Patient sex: M
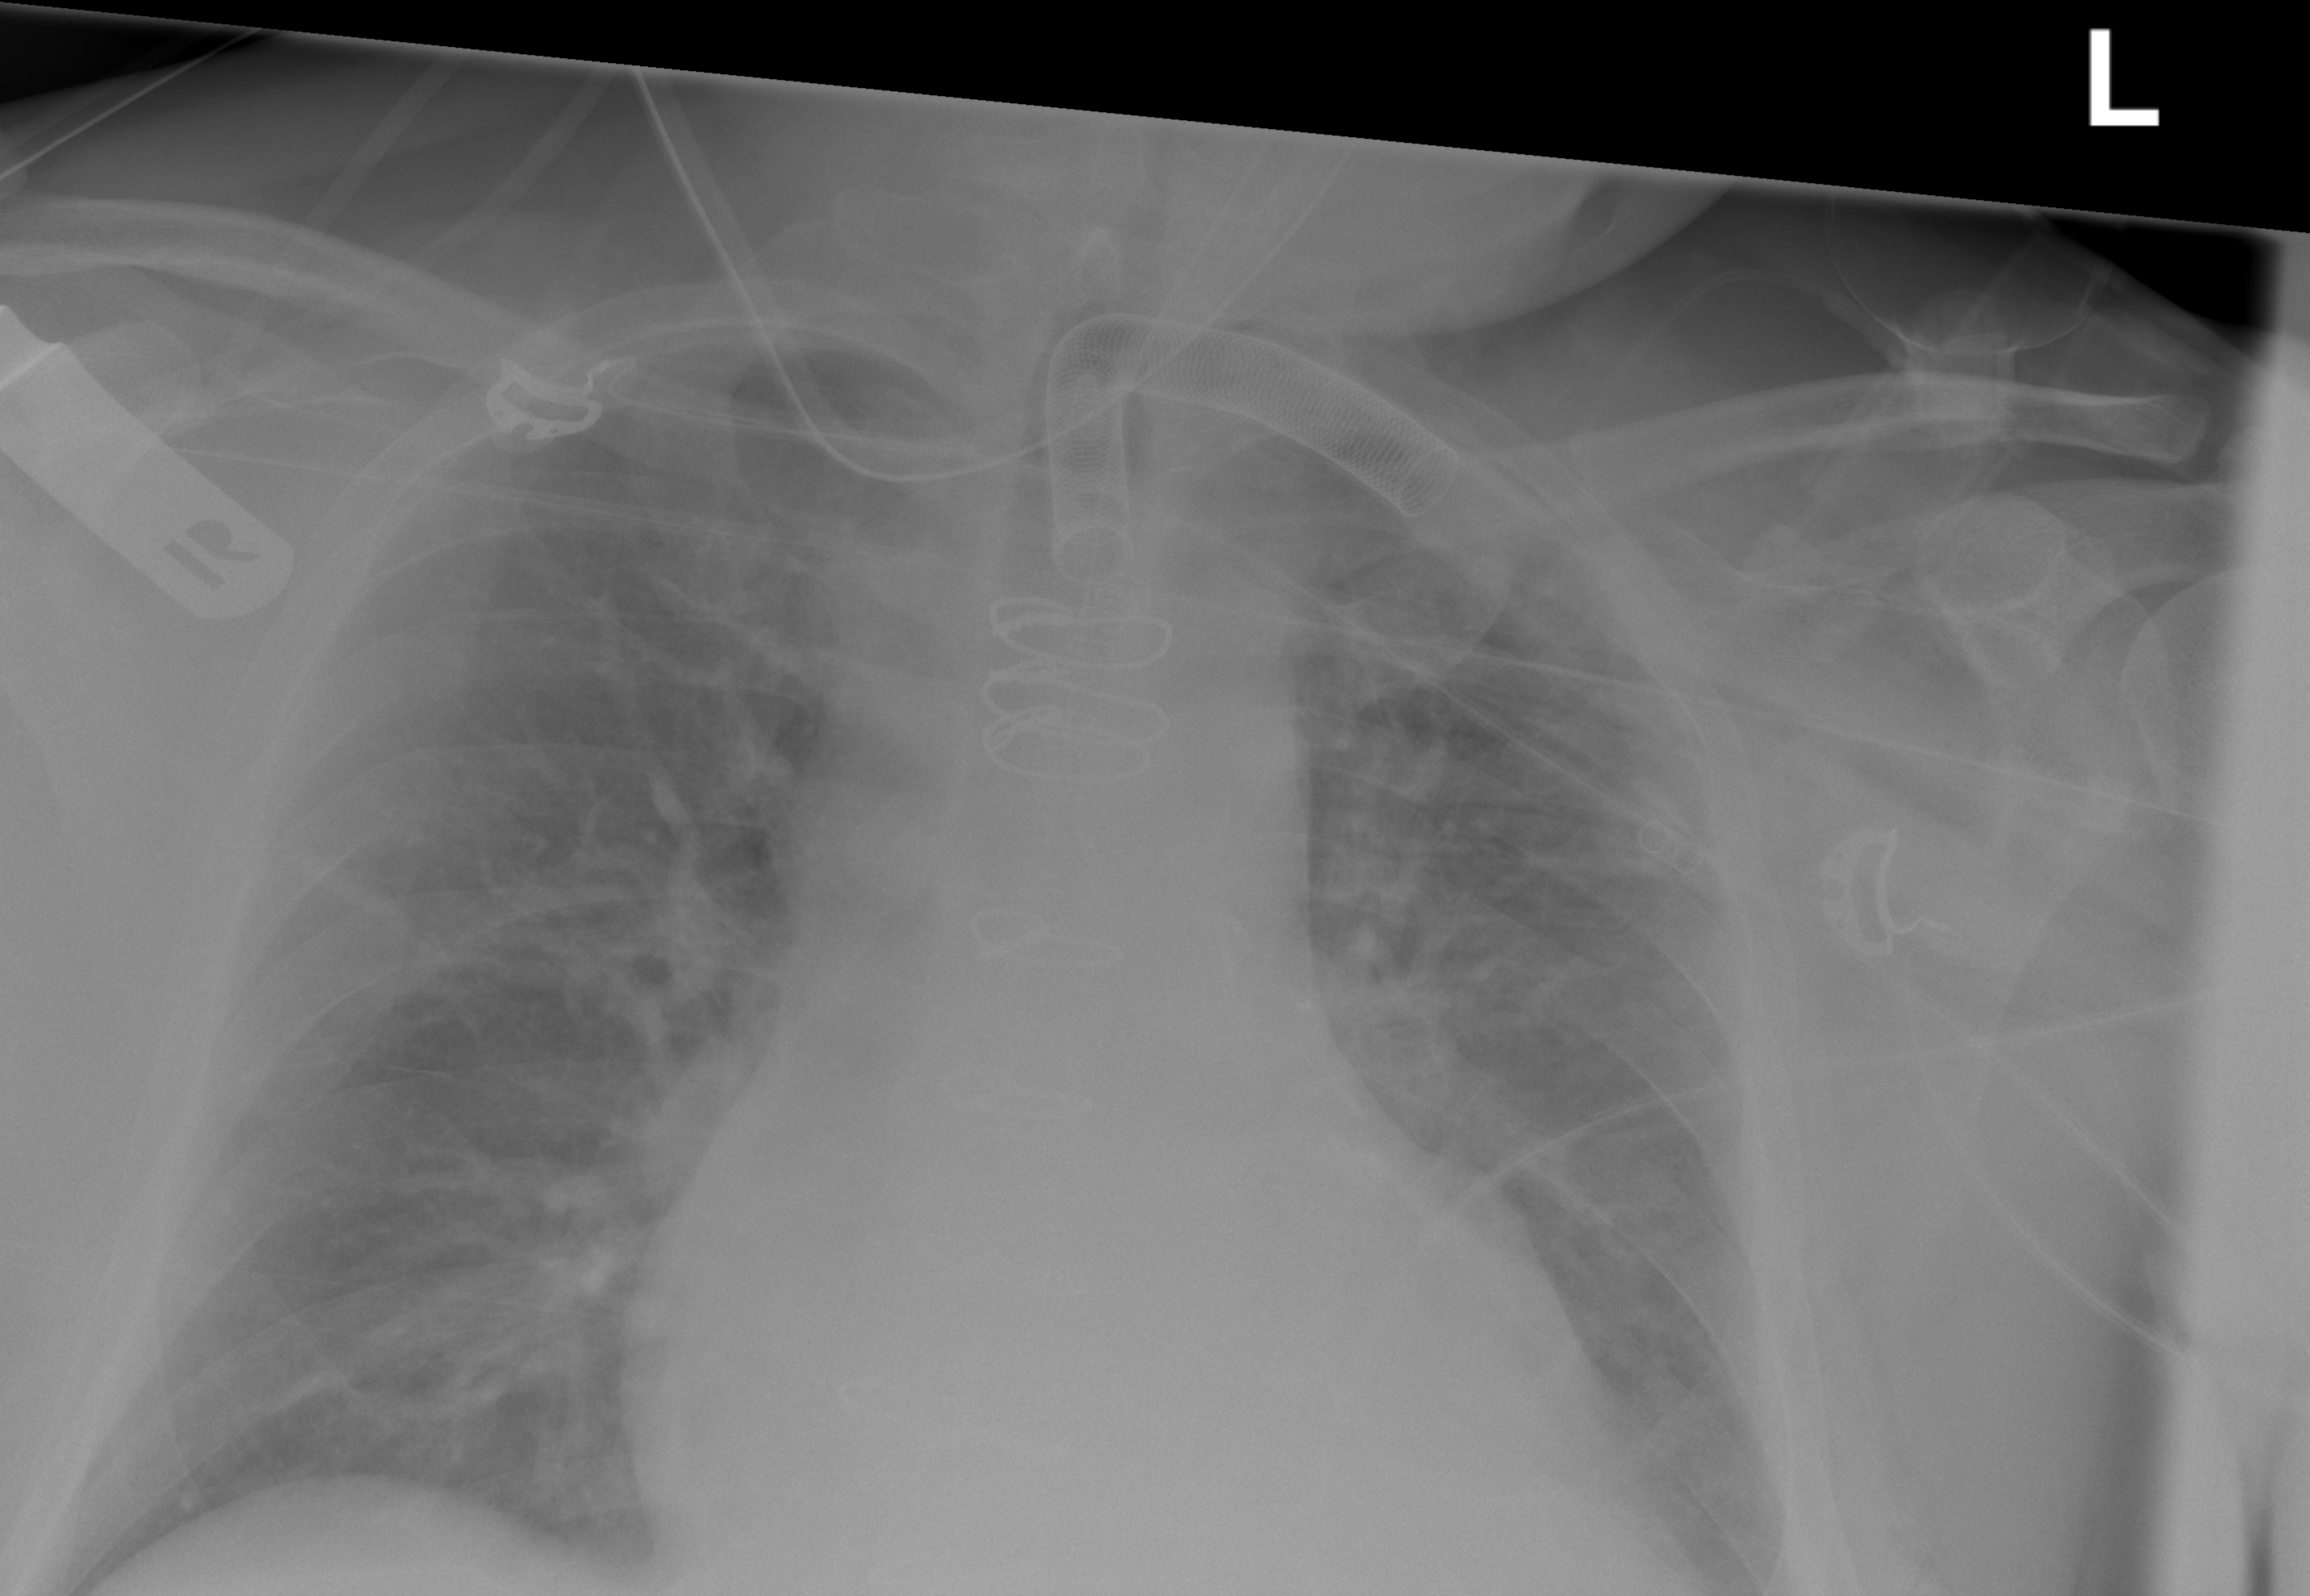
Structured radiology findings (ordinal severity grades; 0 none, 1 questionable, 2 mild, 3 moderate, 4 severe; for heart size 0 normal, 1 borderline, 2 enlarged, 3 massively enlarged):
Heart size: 2
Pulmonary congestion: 2
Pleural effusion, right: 0
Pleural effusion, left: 0
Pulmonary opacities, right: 1
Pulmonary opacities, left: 2
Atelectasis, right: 2
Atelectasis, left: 2